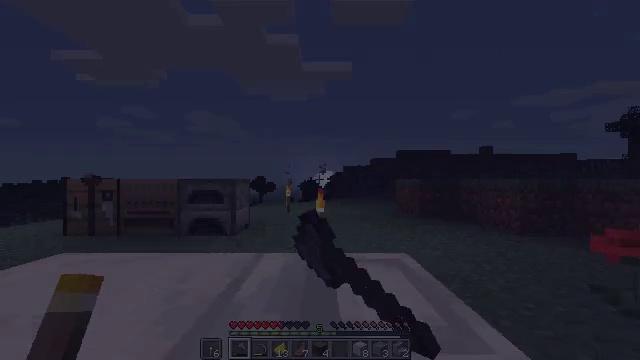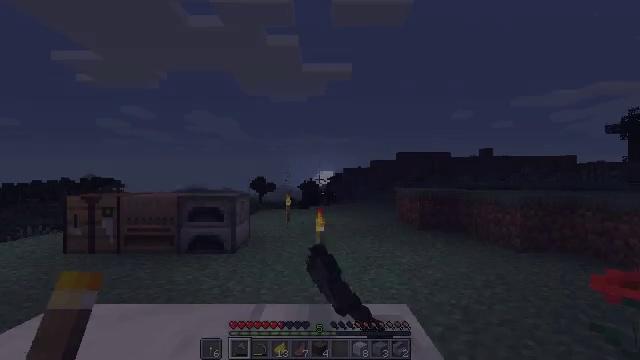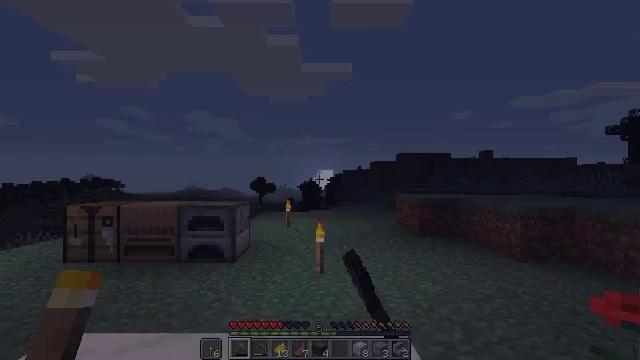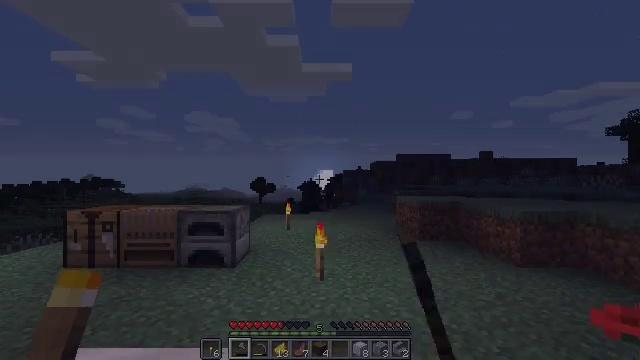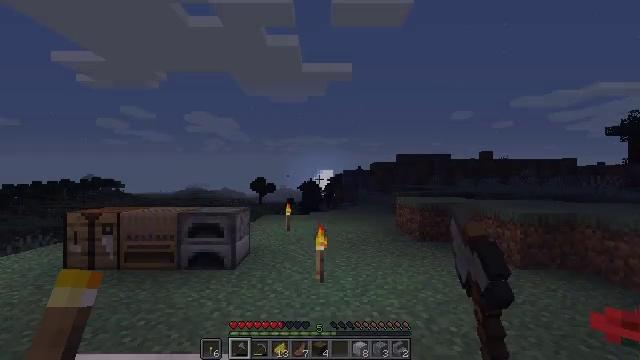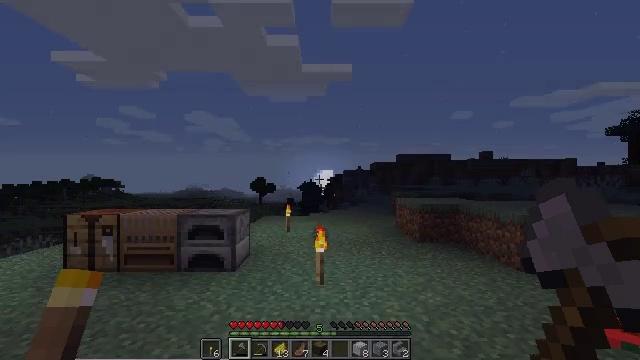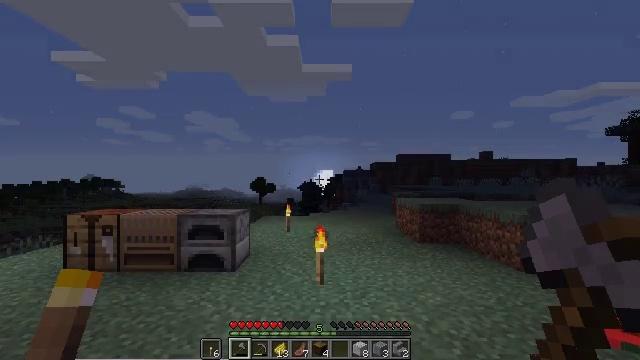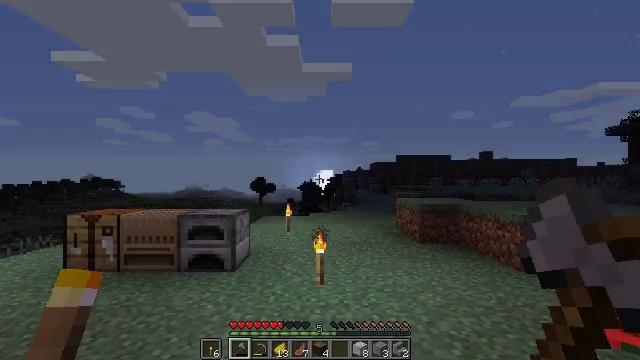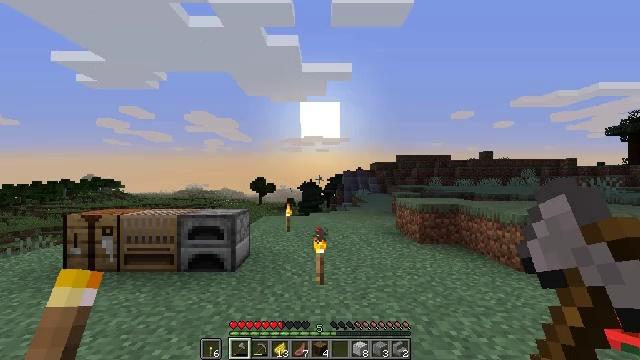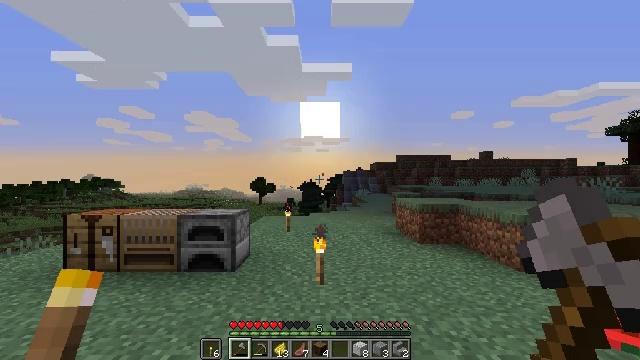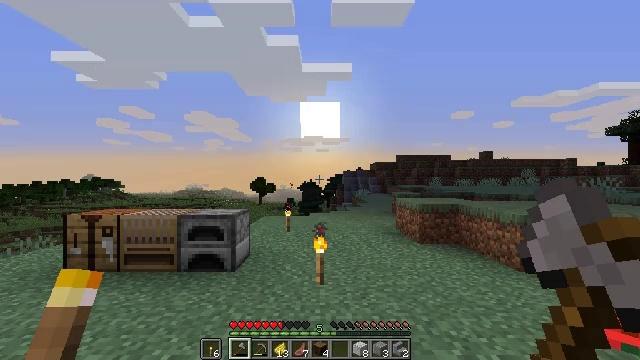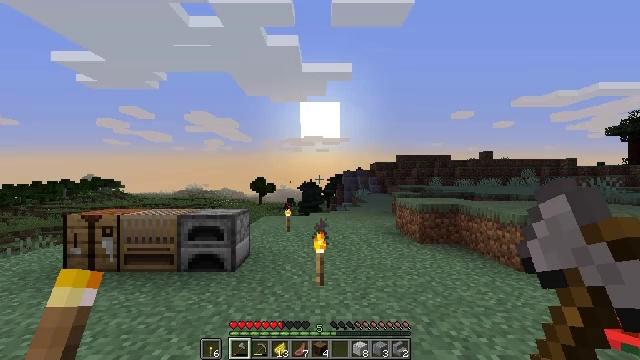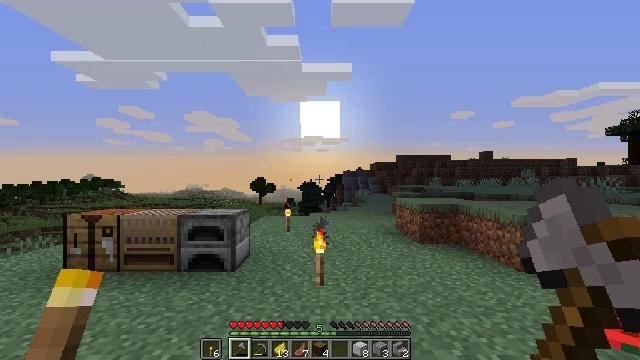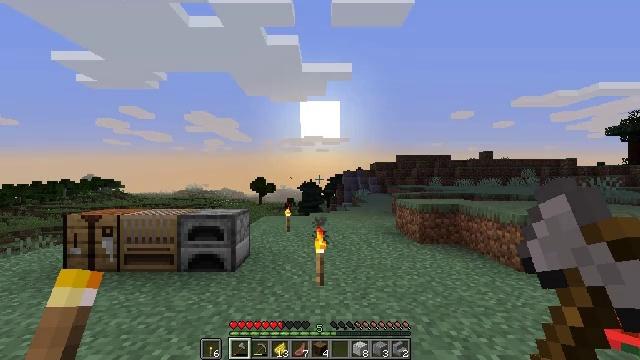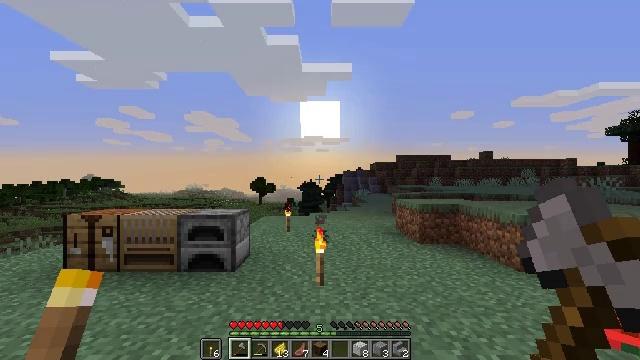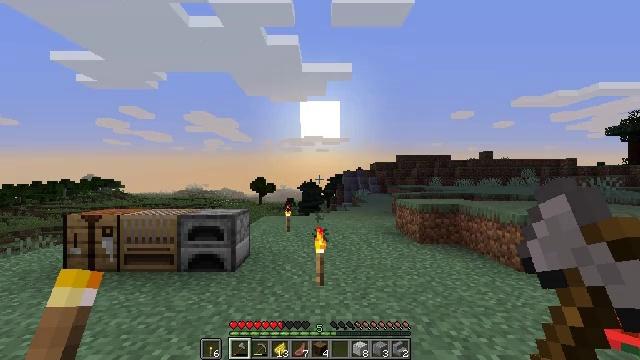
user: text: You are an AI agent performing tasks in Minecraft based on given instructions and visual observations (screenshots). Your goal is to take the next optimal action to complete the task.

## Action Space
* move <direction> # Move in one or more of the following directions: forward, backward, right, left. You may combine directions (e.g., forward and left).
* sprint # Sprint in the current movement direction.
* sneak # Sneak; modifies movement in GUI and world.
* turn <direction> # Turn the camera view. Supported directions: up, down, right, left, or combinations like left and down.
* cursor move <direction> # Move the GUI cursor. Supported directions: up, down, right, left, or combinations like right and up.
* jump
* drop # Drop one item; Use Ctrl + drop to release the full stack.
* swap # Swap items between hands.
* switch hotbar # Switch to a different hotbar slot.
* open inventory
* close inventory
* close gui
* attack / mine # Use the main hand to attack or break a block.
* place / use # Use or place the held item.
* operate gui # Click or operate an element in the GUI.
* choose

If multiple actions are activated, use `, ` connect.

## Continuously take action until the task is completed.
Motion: motion action
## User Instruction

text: Break the polished diorite block.
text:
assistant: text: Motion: no_op
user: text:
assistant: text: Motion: no_op
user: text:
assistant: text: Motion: no_op
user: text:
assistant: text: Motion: no_op
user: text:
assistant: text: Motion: no_op
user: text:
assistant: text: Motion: no_op
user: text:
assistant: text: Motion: no_op
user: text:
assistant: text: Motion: no_op
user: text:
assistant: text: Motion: no_op
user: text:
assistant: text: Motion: no_op
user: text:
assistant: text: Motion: no_op
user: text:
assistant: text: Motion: no_op
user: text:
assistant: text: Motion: no_op
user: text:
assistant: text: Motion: no_op
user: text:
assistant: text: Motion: no_op
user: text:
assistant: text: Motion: no_op
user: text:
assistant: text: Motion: no_op
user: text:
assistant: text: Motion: no_op
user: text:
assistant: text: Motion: no_op
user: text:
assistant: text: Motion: no_op
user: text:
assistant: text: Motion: no_op
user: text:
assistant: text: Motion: no_op
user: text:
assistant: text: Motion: no_op
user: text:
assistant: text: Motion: no_op
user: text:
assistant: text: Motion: no_op
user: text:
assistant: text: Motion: no_op
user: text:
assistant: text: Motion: no_op
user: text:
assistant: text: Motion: no_op
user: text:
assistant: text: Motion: no_op
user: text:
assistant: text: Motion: no_op